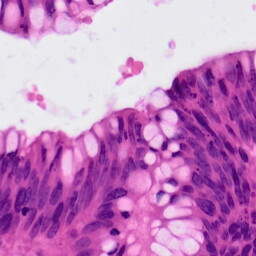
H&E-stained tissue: Colon